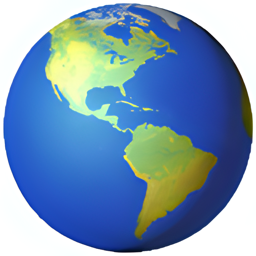
Name: earth globe americas
Emoji: 🌎
Group: Travel & Places
Sub-group: place-map